Question: Please check <URL>. You can see it better at Codepen. I want the '#fixed' div to not cover the '#bottom' div. So I change the 'top' property of '#fixed' whenever the '#fixed' is about to cover '#bottom'.
But if I scroll the page too fast, this situation still shows up. Do you have a way to fix it? Thanks for your answer.

'''
document.addEventListener('wheel', changeFixed, false);
function changeFixed() {
const footToTop = document.getElementById('bottom').getBoundingClientRect().top;
const viewHeight = window.innerHeight;
const isButtom = footToTop + 0 < viewHeight;
document.getElementById('fixed').style.bottom = isButtom ? 100 + 'px' : 30 + 'px';
}
'''
'''
* {
margin: 0px;
}
#container {
height: 300vh;
display: flex;
align-items: flex-end;
}
#fixed {
transition: top 1s;
position: fixed;
left: 10px;
bottom: 30px;
width: 100px;
height: 200px;
background: red;
}
#bottom {
width: 100vw;
height: 50px;
background: blue;
}
'''
'''
<div id="container">
<div id="fixed"></div>
<div id="bottom"></div>
</div>
'''
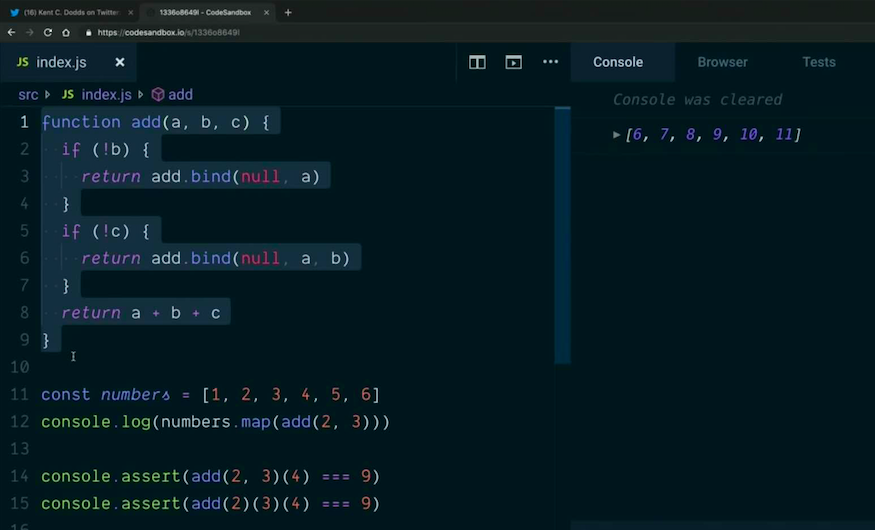
Answer: How about this pure css solution using 'position: sticky'
'''
* {
margin: 0px;
}
#container {
height: 300vh;
display: flex;
align-items: flex-end;
padding-bottom:10px;
}
#fixed {
position: sticky;
left: 10px;
bottom: 20px;
width: 100px;
height: 200px;
background: red;
}
#bottom {
width: 100vw;
height: 50px;
background: blue;
}
'''
'''
<div id="container">
<div id="fixed"></div>
</div>
<div id="bottom"></div>
'''